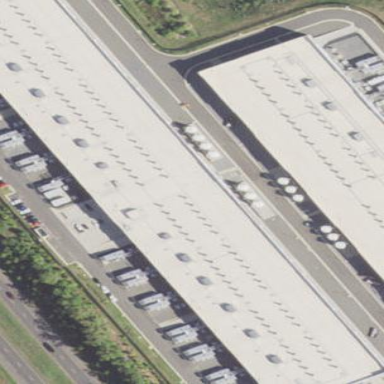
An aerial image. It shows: Data center building.